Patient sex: M
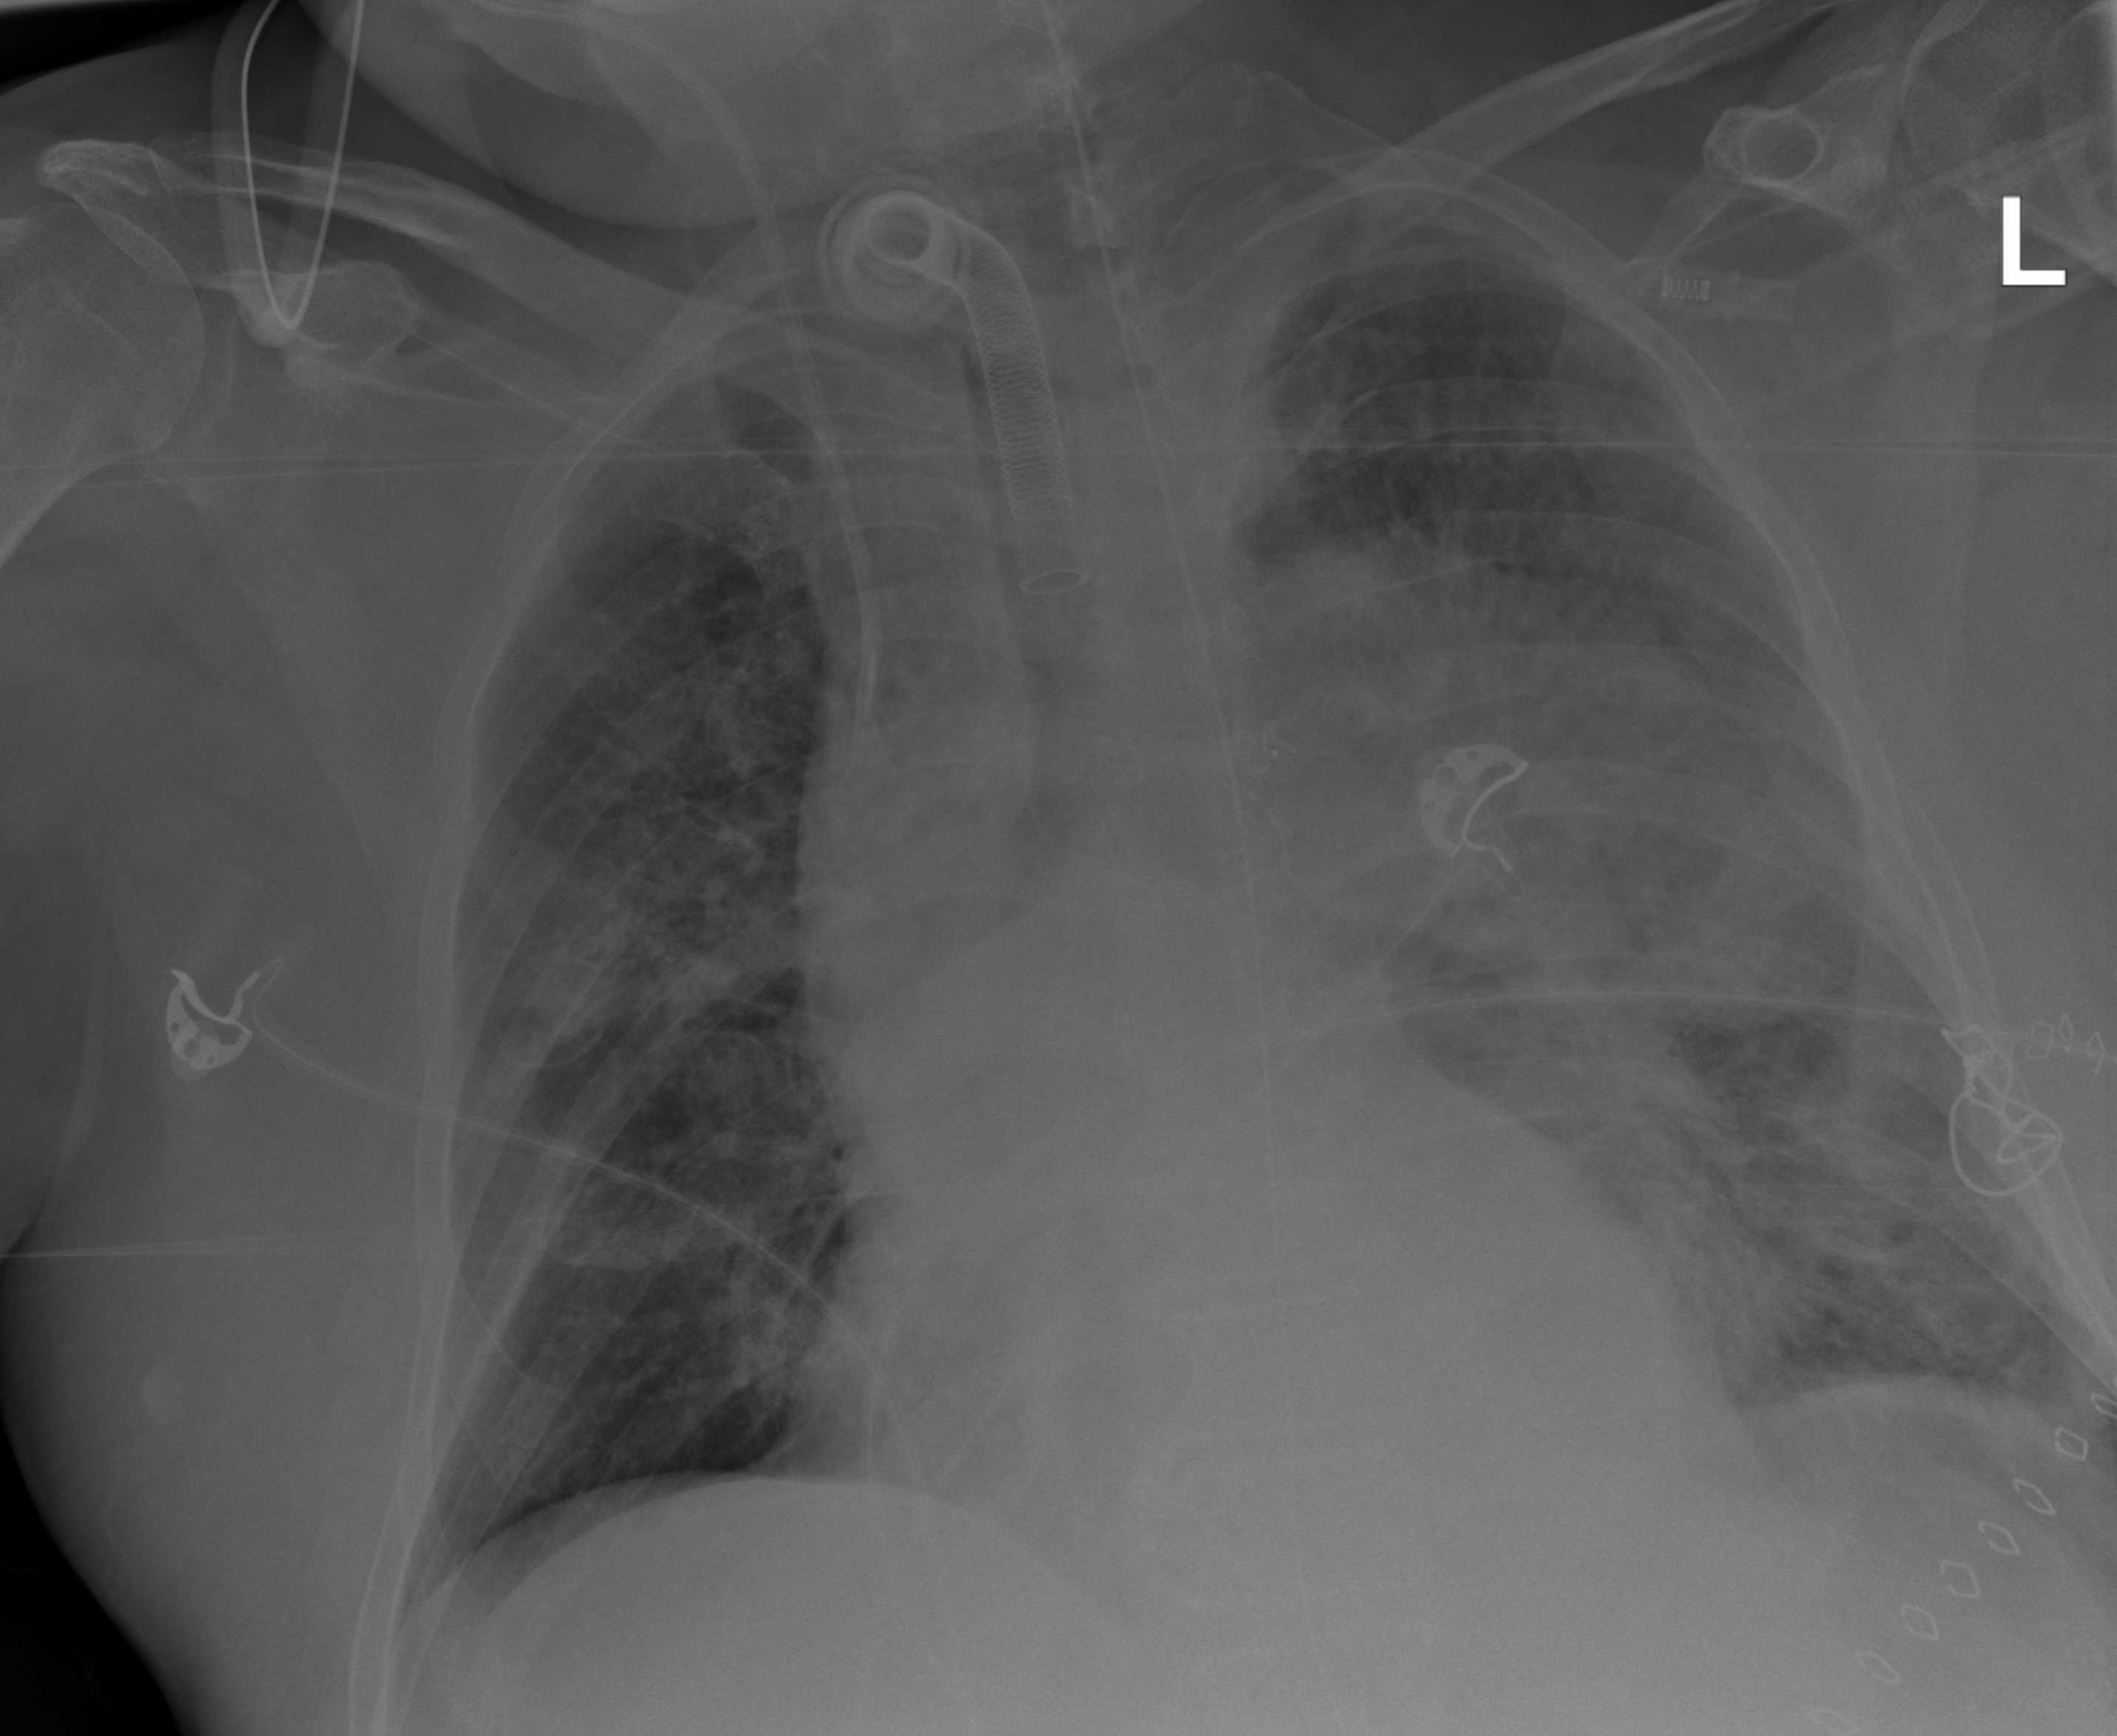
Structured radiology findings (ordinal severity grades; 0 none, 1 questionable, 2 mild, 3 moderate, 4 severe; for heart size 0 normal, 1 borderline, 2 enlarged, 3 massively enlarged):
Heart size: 1
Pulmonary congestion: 2
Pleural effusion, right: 0
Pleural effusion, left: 3
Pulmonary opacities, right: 2
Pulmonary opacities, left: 1
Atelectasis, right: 2
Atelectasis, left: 2